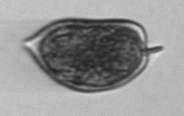
Label: Prorocentrum_micans